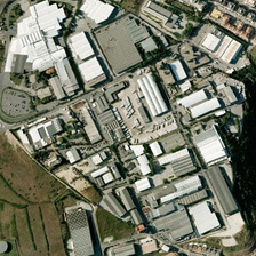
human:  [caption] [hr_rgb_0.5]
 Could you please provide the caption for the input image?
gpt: The white warehouse is in an oval industry.

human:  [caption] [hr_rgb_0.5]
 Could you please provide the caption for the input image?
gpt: here lies a dense industrial area where roofs are white next to bald farmland .

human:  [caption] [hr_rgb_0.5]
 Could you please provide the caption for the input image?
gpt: The factory is located in two triangular areas between farmland and other buildings.

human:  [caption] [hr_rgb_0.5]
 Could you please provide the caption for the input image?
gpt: The factory is located in two triangular areas between agricultural land and other buildings.

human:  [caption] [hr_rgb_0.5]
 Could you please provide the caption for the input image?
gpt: The white warehouse is in the oval industrial area.